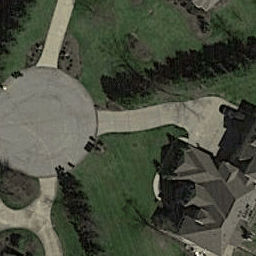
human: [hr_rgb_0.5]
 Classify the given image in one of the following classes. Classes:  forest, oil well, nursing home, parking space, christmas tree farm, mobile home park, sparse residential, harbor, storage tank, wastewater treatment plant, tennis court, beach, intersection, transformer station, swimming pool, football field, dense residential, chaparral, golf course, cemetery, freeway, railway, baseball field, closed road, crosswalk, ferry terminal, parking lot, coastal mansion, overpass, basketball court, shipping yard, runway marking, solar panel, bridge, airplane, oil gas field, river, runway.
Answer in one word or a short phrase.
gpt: closed road